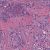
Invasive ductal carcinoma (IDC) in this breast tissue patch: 1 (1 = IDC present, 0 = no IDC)